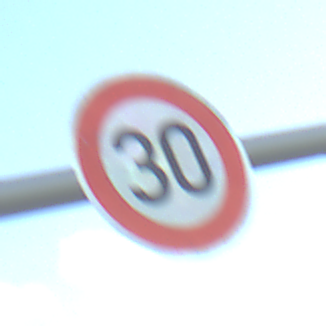
Verkehrszeichen: Geschwindigkeit30
Umgebung: Outdoor, Nature
Tageszeit: MorningAfternoon
Wetter: PartlyCloudy
Licht: Natural
Jahreszeit: NotSpecified
Kontrast: HighContrast